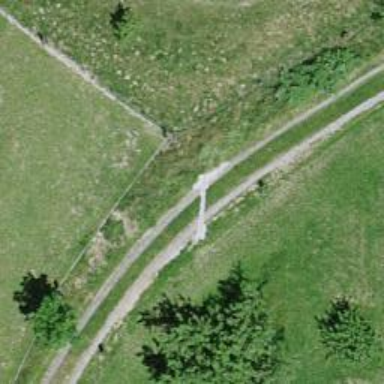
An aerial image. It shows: Grass track with grade3 tracktype.